Field crop: tomato
Growth stage: 1
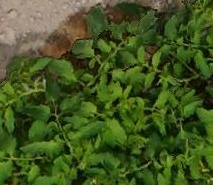
Species: tomato